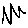
Label: zigzag